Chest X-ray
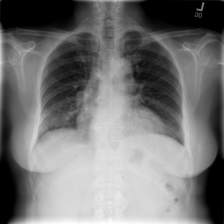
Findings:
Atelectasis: negative
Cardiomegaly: negative
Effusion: negative
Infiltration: negative
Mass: negative
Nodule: negative
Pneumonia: negative
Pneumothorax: negative
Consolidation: negative
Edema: negative
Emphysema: negative
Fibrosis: negative
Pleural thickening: negative
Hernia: negative